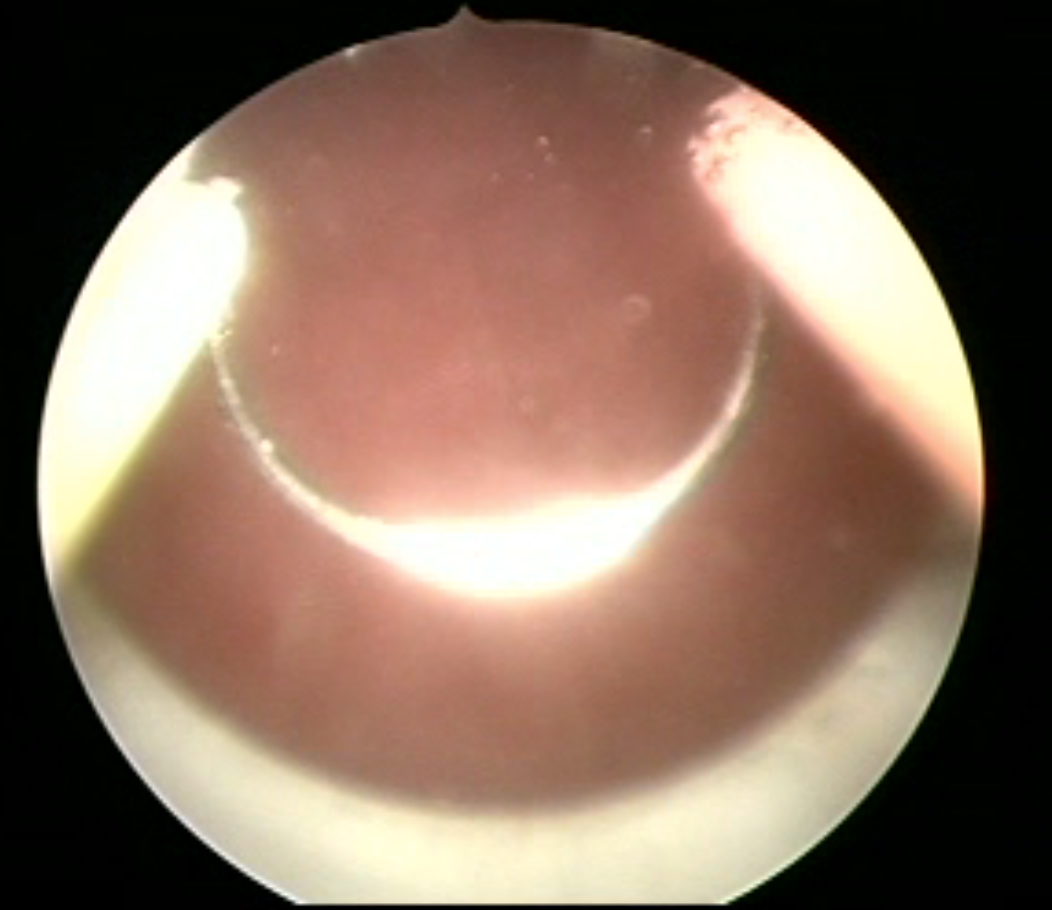
Modality: WLC
Class: Foreign bodies
Subclass: ResectionLoop
Lesion: L0
Bladder cancer association: No